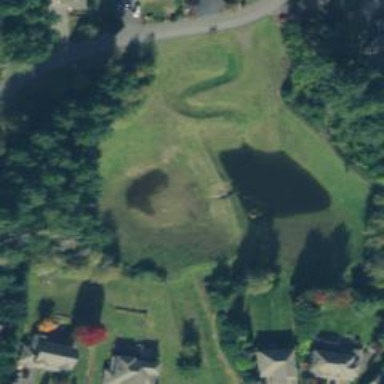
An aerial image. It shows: Detention basin.